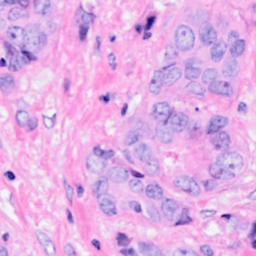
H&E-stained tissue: Breast